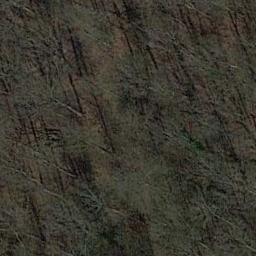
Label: forest